Current action and preconditions to check: trajectory_clear

Your task: For each precondition in the list above, predict whether it will hold at this action.

Consider the current scene as observed from the mobile robot's camera, and analyze the predicted future states of all dynamic agents (e.g., people, animals, vehicles, or any moving entities) within the NEXT SECOND.

IMPORTANT: Only answer "very likely" if you are absolutely certain—based on strong, clear evidence—that a dynamic agent will violate the precondition in the predicted future state. Do NOT answer "very likely" for unlikely, ambiguous, or low-probability risks.

Ask yourself for each precondition: Is there a high probability, with clear and convincing evidence, that the predicted future states of any dynamic agent will interfere with the predicted future state of the currently executing action within the NEXT SECOND, causing that precondition to fail?

Assess the risk level based on these predictions. Use "likely" or "very likely" if motions create a clear risk of interference.

Use "neutral" or "improbable" if agents are nearby but their predicted paths are clearly diverging or non-conflicting.

Failure Risk Categories: "very improbable", "improbable", "neutral", "likely", "very likely"

Answer Format: Output ONLY the probability_of_failure value from these categories: "very improbable", "improbable", "neutral", "likely", "very likely"

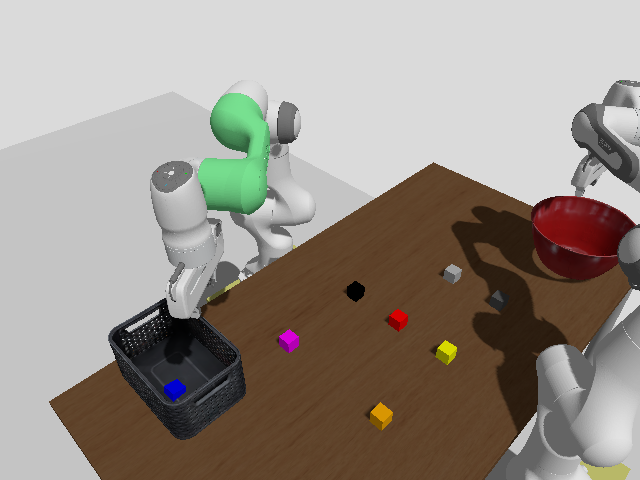

Answer: very improbable